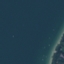
Label: SeaLake